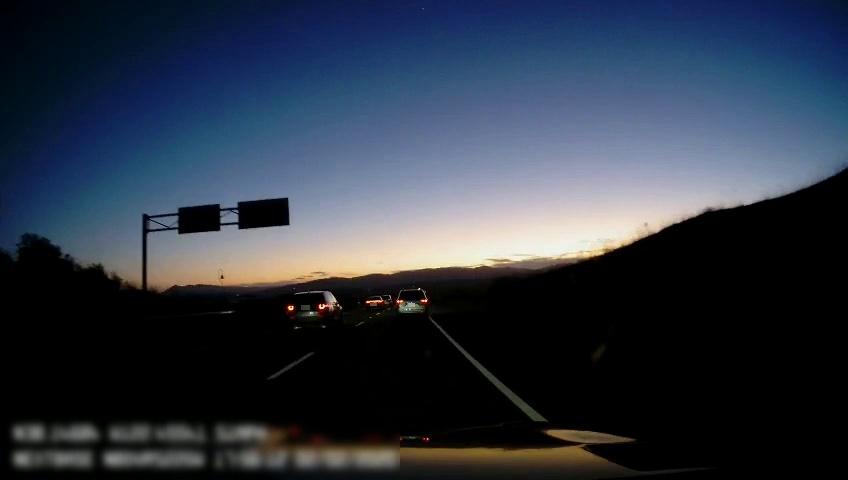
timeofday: Dusk/Dawn/Twilight
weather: Sunny
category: Drivable Space
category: Vehicles | Car
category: Vehicles | SUV
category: Vehicles | SUV
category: Vehicles | Car
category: Lanes | Alternate Lane
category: Lanes | Current Lane
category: Lanes | Current Lane